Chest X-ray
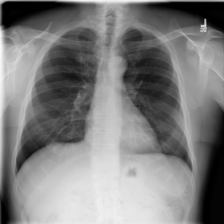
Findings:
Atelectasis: negative
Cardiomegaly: negative
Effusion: negative
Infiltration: negative
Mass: negative
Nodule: negative
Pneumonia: negative
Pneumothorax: negative
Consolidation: negative
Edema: negative
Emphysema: negative
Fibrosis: negative
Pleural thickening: negative
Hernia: negative